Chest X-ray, PA view. Patient: 35 years old, sex M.
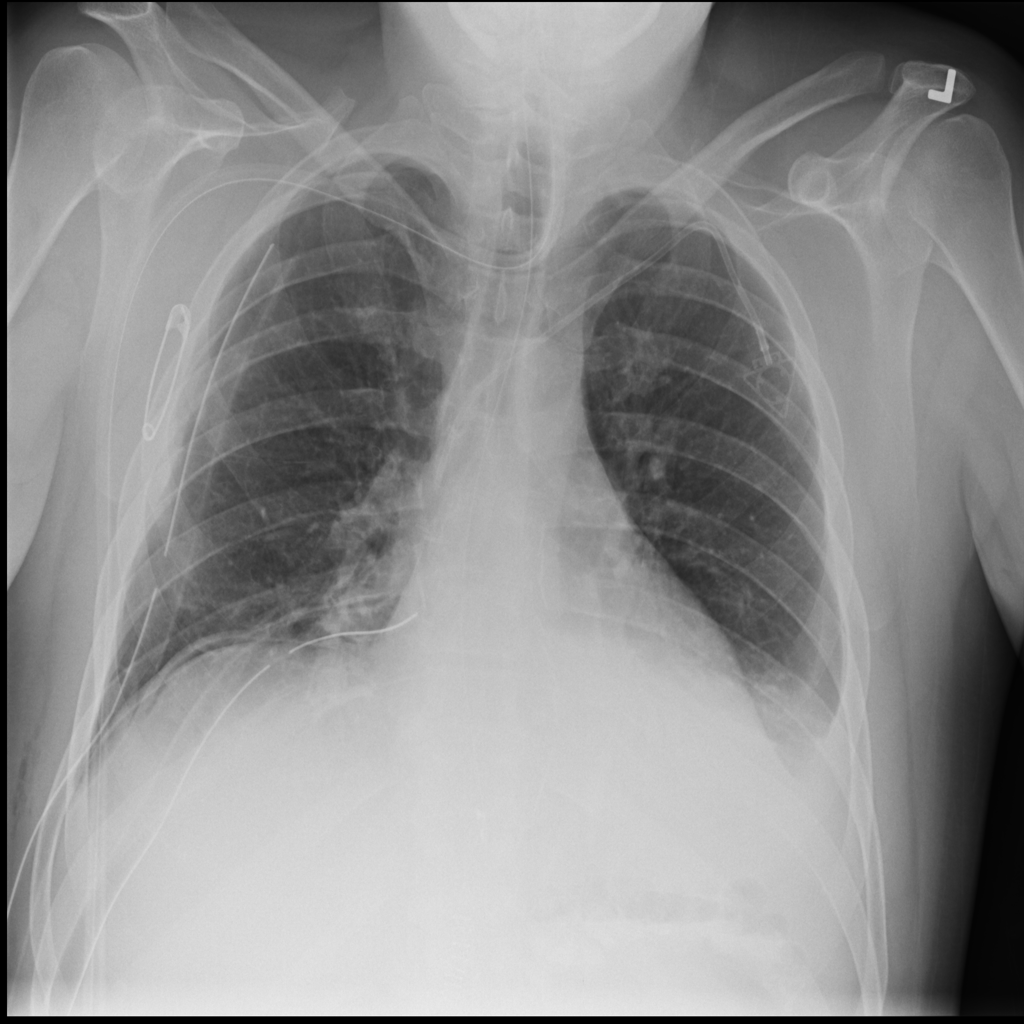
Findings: Consolidation